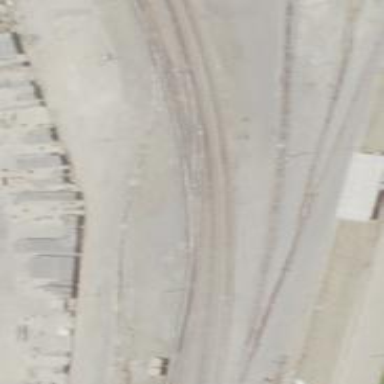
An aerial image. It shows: Railway siding for service.